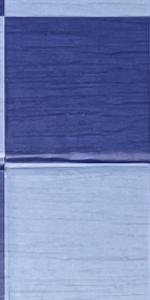
Label: Empty